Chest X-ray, AP view. Patient: 77 years old, sex F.
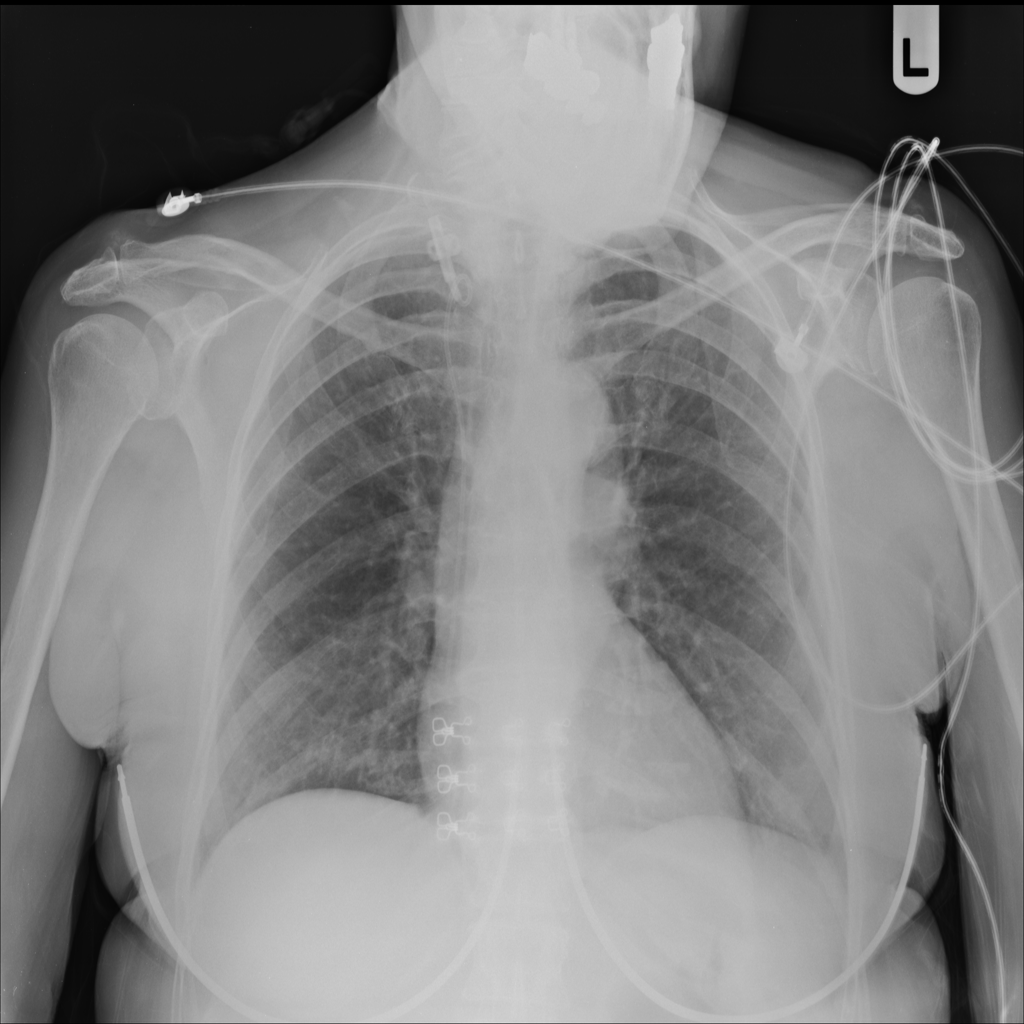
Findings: No Finding